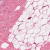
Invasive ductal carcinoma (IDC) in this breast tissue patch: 0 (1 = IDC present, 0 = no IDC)